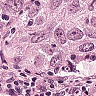
Metastatic tissue present: yes